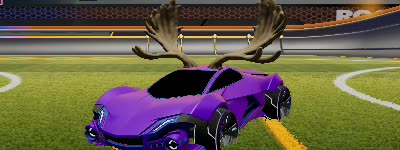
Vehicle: werewolf